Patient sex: M
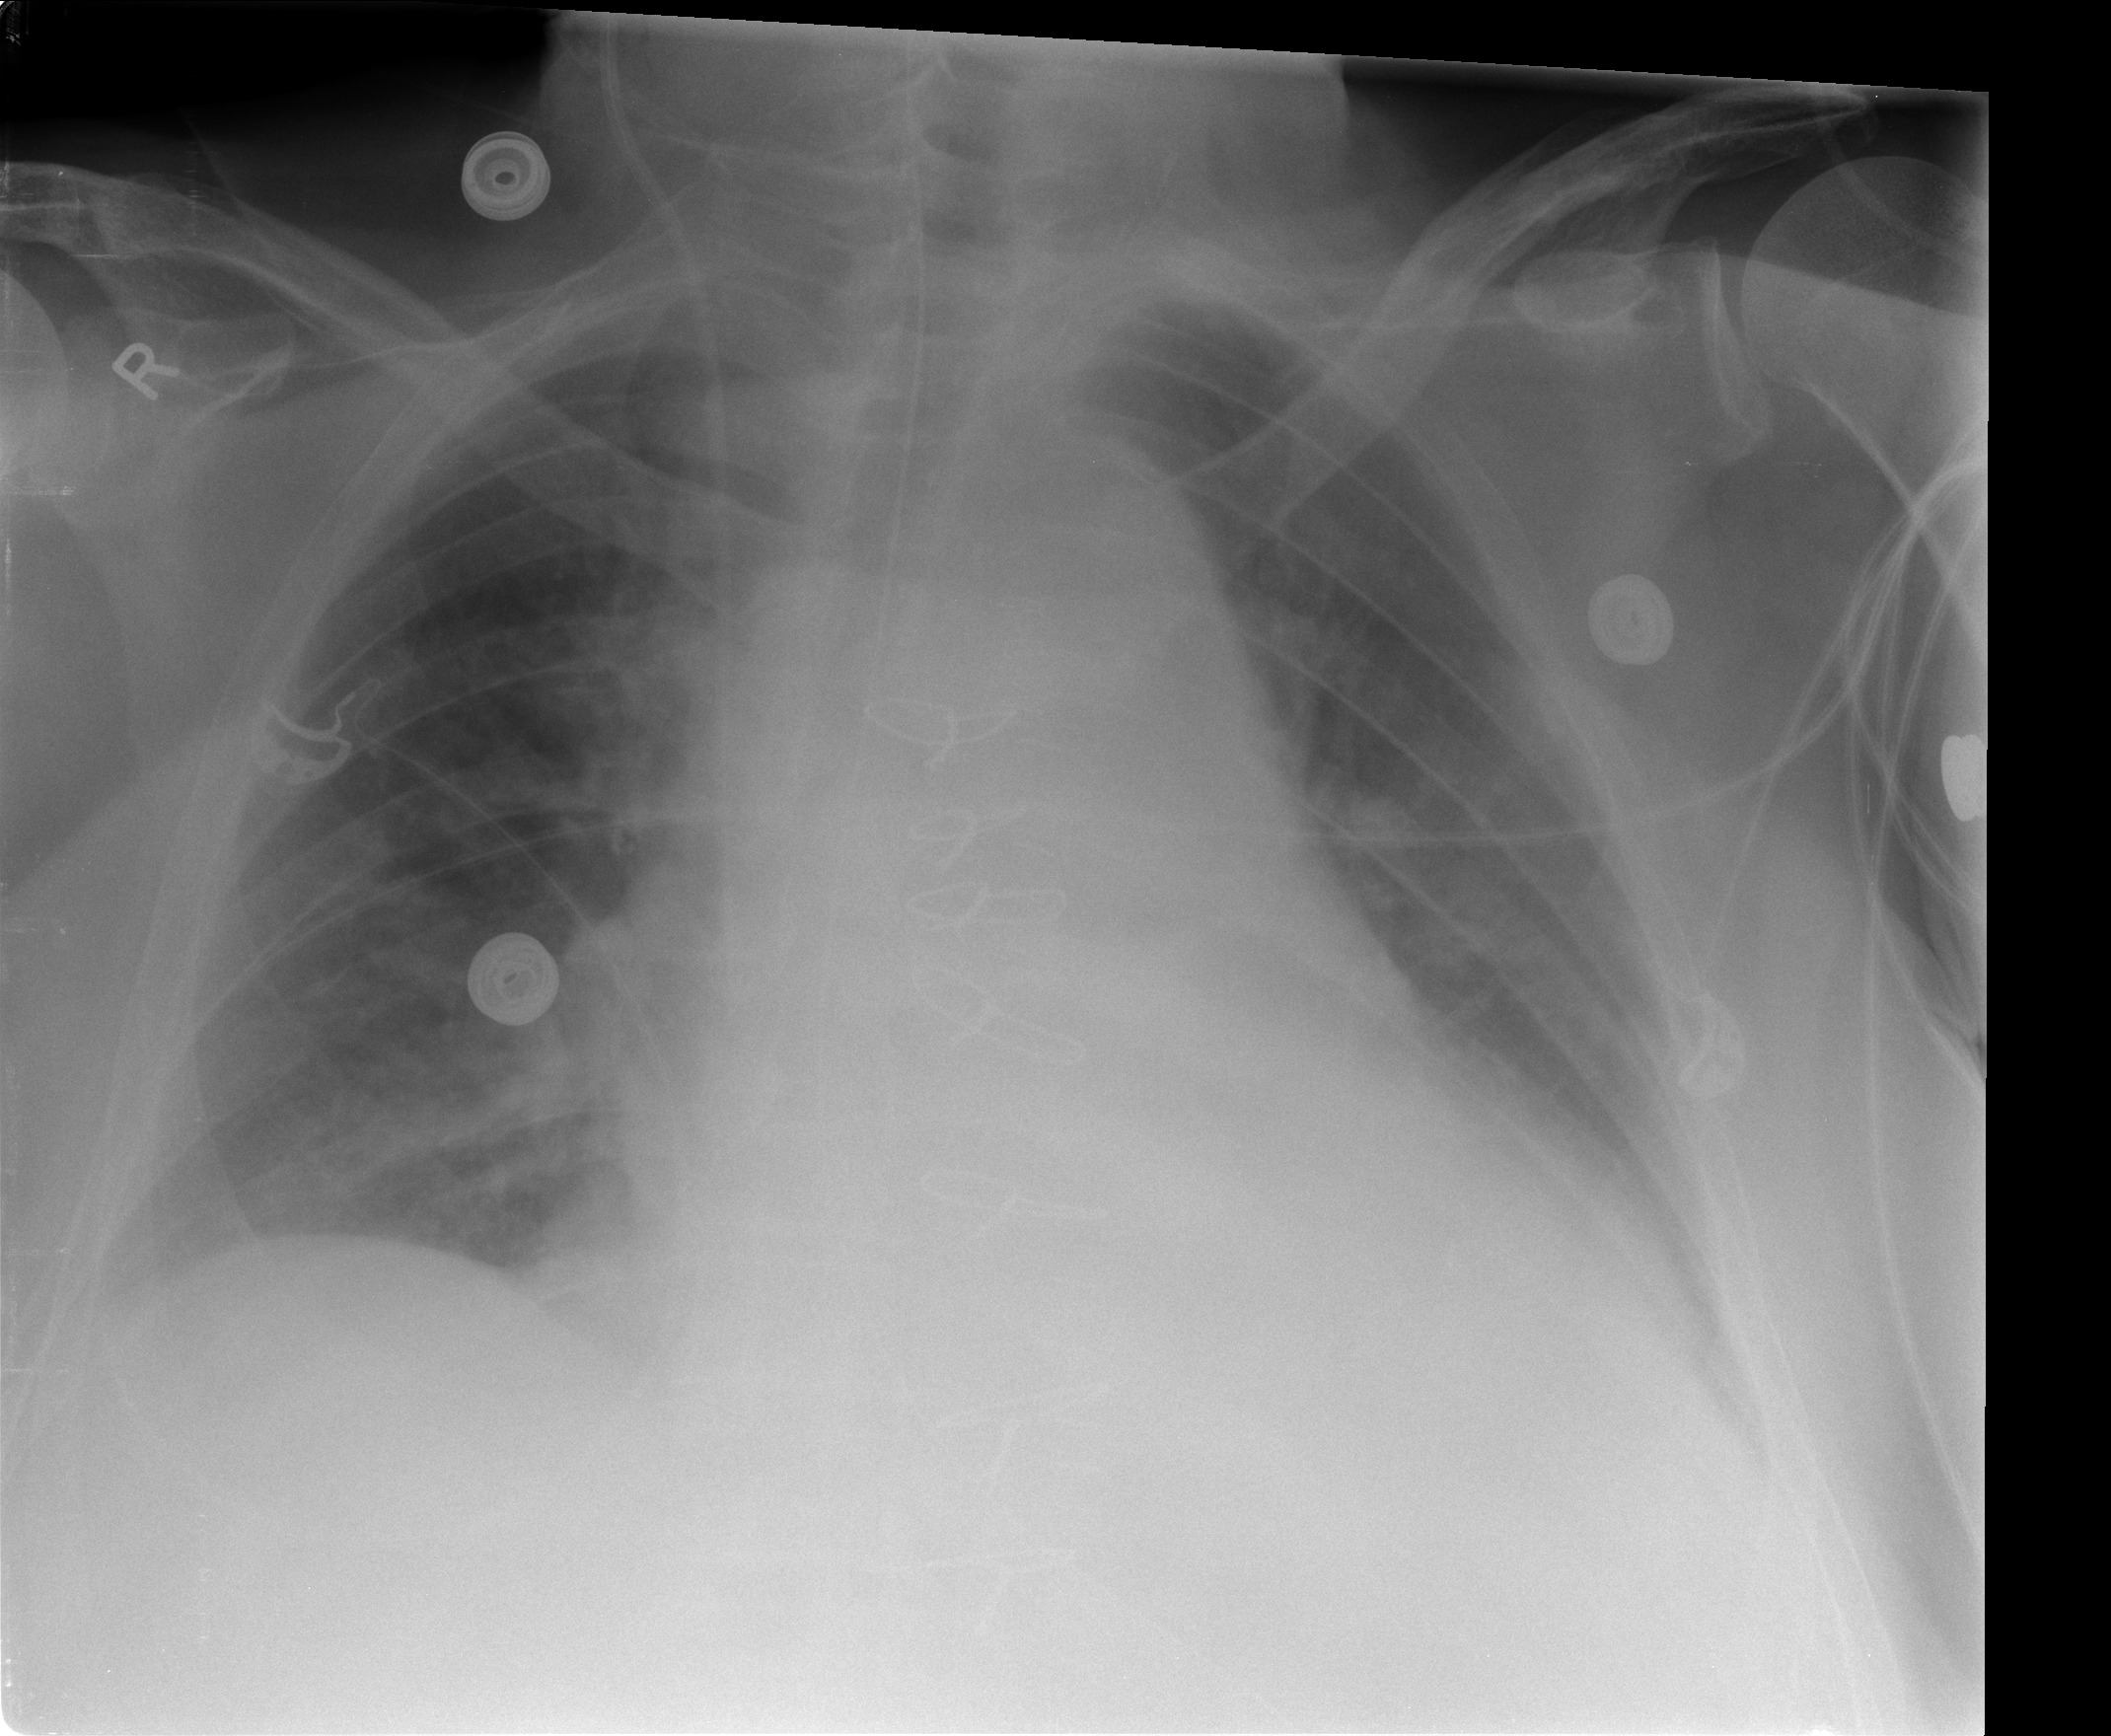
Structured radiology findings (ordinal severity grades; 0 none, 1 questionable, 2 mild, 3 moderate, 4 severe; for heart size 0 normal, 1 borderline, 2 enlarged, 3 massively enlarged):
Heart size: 2
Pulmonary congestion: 0
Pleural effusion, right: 1
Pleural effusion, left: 1
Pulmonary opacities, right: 0
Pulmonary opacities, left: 0
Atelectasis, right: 1
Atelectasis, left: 1